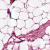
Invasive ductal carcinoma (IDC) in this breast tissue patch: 0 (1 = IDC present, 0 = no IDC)